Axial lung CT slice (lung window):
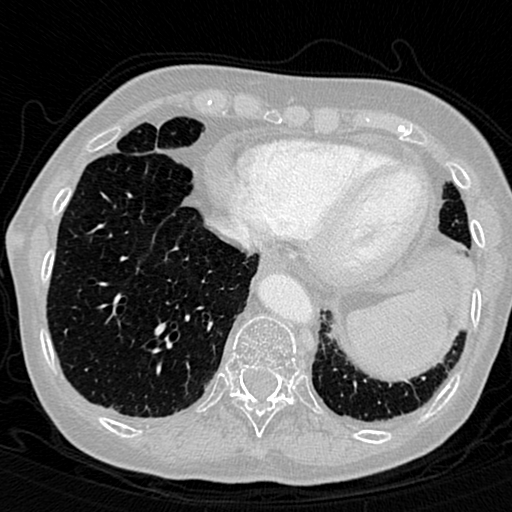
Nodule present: no